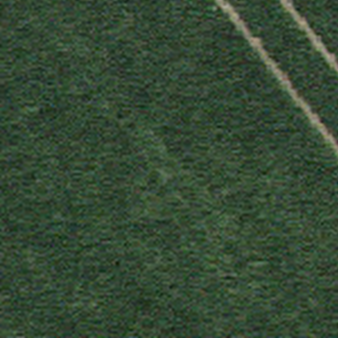
Label: other